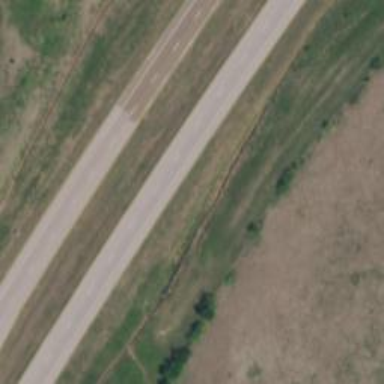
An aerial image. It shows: Primary highway with expressway characteristics.